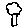
Label: tree